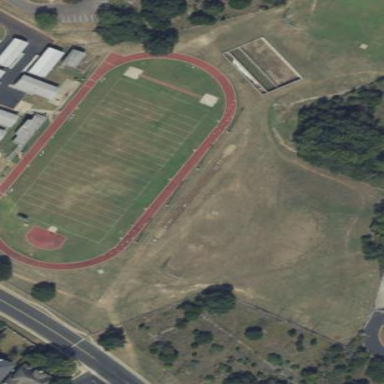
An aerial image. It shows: Pitch for American football.